Question: I'm using Visual Studio 2012 to develop C++ DLLs. On some machines these DLLs can not be loaded, because the platform toolset, which is set to "v110" is missing.
I have tried to install older c++ runtimes. They didn't install because "a newer version is already installed". I also installed the current Windows SDK, but there are still no other items to choose from than v110.
How can I compile my C++ DLL with an older version of the C++ runtime so it will run on non-developer machines?

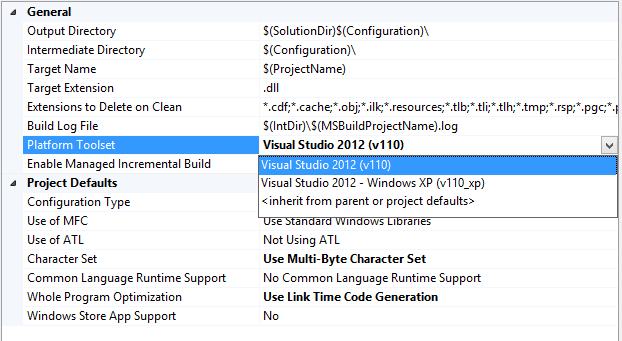
Answer: According to <URL>, or the relevant Windows SDK for the "Platform Toolset" drop down to list those versions:
> To change the target platform toolset, you must have the associated version of Visual Studio or the Windows Platform SDK installed.
You also seem to be a little bit confused between "Platform Toolset", which controls which compiler/linker/etc. is used to your application, and "Visual C++ Redistributable", which is needed to your application. You can't install a "Platform Toolset" on a user's PC, and nor will you make one available by installing a particular "Visual C++ Redistributable" on your development PC.
Also, as far as I know, the Visual C++ Redistributable doesn't include the MFC runtimes. They're available as a separate MSI merge module (MSM).